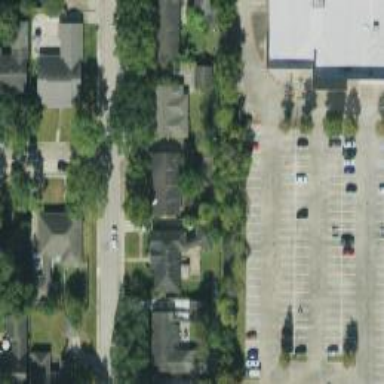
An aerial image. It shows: Parking space is available.